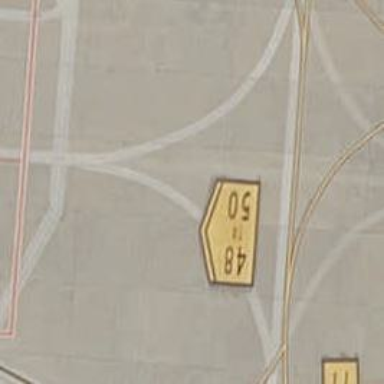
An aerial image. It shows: Image of taxiway at airport.